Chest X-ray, PA view. Patient: 54 years old, sex F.
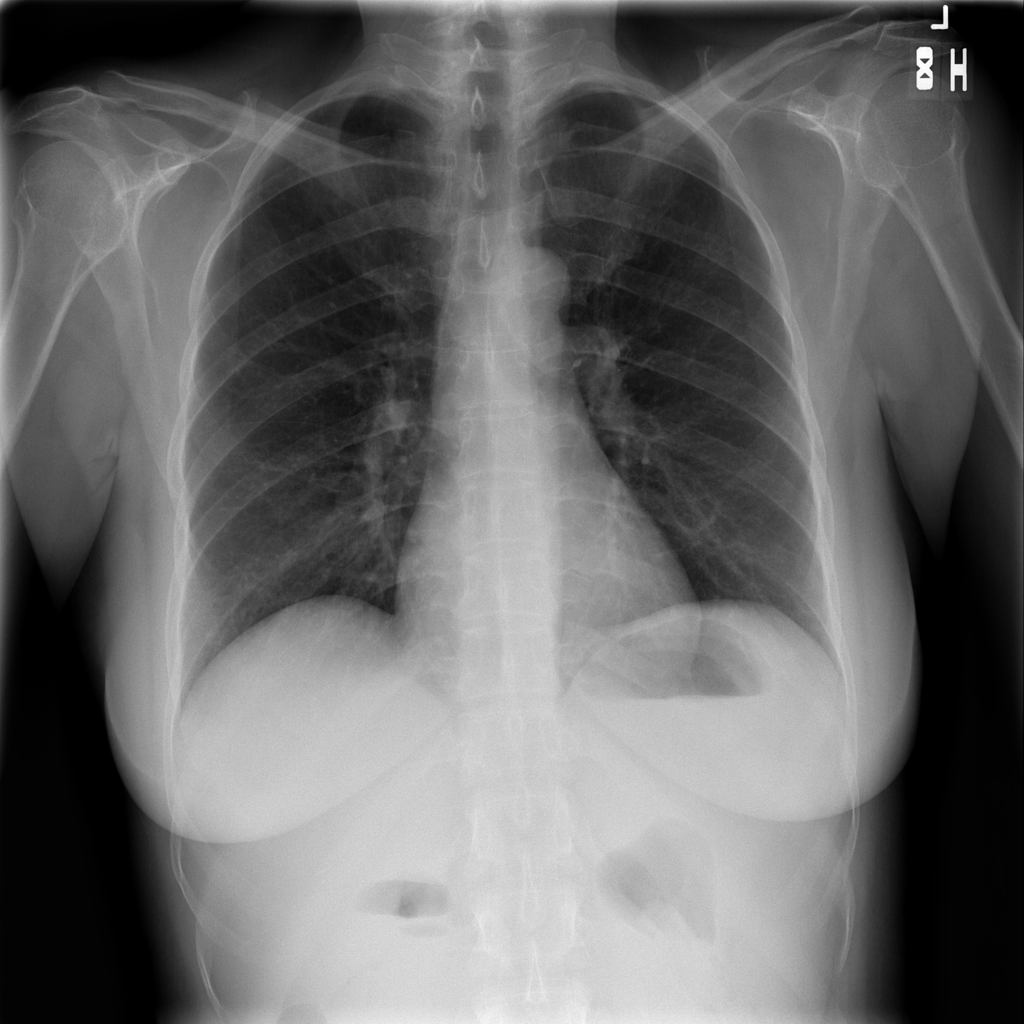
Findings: No Finding